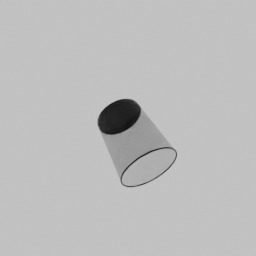
Label: tools